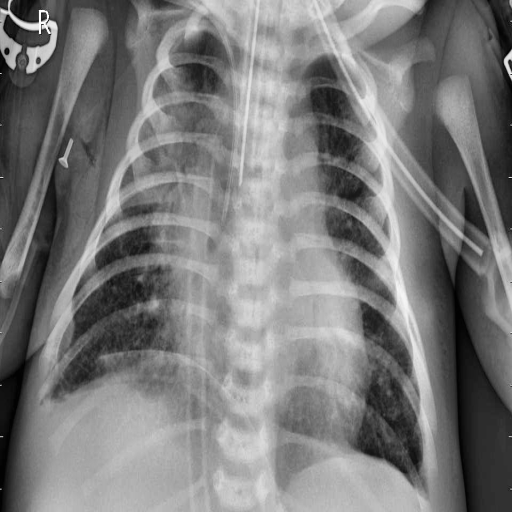
Finding: PNEUMONIA